Question: <URL>
I follow and do it
'''
$project.Properties.Item("PreBuildEvent").Value = "your build event here"
'''
'''
$project.Properties.Item("PreBuildEvent").Value = "IF $(ConfigurationName) == Debug IF $(PlatformName) == ARM goto DebugARM
IF $(ConfigurationName) == Debug IF $(PlatformName) == x86 goto Debugx86
IF $(ConfigurationName) == Release IF $(PlatformName) == ARM goto ReleaseARM
IF $(ConfigurationName) == Release IF $(PlatformName) == x86 goto Releasex86
:DebugARM
echo build SDK-DebugARM
copy $(SolutionDir)packages\AMap.2.2.0\AMAP3DEngine\librm\debug\LibMap.dll $(ProjectDir)LibMap.dll /Y
copy $(SolutionDir)packages\AMap.2.2.0\AMAP3DEngine
eferencesrm\debug\AMapSDKV2Comp.dll $(SolutionDir)packages\AMap.2.2.0\lib\AMapSDKV2Comp.dll /Y
copy $(SolutionDir)packages\AMap.2.2.0\AMAP3DEngine
eferencesrm\debug\AMapSDKV2Comp.winmd $(SolutionDir)packages\AMap.2.2.0\lib\AMapSDKV2Comp.winmd /Y
exit 0
:Debugx86
echo build SDK-Debugx86
copy $(SolutionDir)packages\AMap.2.2.0\AMAP3DEngine\lib+\debug\LibMap.dll $(ProjectDir)LibMap.dll /Y
copy $(SolutionDir)packages\AMap.2.2.0\AMAP3DEngine
eferences+\debug\AMapSDKV2Comp.dll $(SolutionDir)packages\AMap.2.2.0\lib\AMapSDKV2Comp.dll /Y
copy $(SolutionDir)packages\AMap.2.2.0\AMAP3DEngine
eferences+\debug\AMapSDKV2Comp.winmd $(SolutionDir)packages\AMap.2.2.0\lib\AMapSDKV2Comp.winmd /Y
exit 0
:ReleaseARM
echo build SDK-ReleaseARM
copy $(SolutionDir)packages\AMap.2.2.0\AMAP3DEngine\librm
elease\LibMap.dll $(ProjectDir)LibMap.dll /Y
copy $(SolutionDir)packages\AMap.2.2.0\AMAP3DEngine
eferencesrm
elease\AMapSDKV2Comp.dll $(SolutionDir)packages\AMap.2.2.0\lib\AMapSDKV2Comp.dll /Y
copy $(SolutionDir)packages\AMap.2.2.0\AMAP3DEngine
eferencesrm
elease\AMapSDKV2Comp.winmd $(SolutionDir)packages\AMap.2.2.0\lib\AMapSDKV2Comp.winmd /Y
exit 0
:Releasex86
echo build SDK-Releasex86
copy $(SolutionDir)packages\AMap.2.2.0\AMAP3DEngine\lib+
elease\LibMap.dll $(ProjectDir)LibMap.dll /Y
copy $(SolutionDir)packages\AMap.2.2.0\AMAP3DEngine
eferences+
elease\AMapSDKV2Comp.dll $(SolutionDir)packages\AMap.2.2.0\lib\AMapSDKV2Comp.dll /Y
copy $(SolutionDir)packages\AMap.2.2.0\AMAP3DEngine
eferences+
elease\AMapSDKV2Comp.winmd $(SolutionDir)packages\AMap.2.2.0\lib\AMapSDKV2Comp.winmd /Y
exit 0"
'''
i find that in my vs2013,it shows like:

seems like
Could u tell me how to solve this?
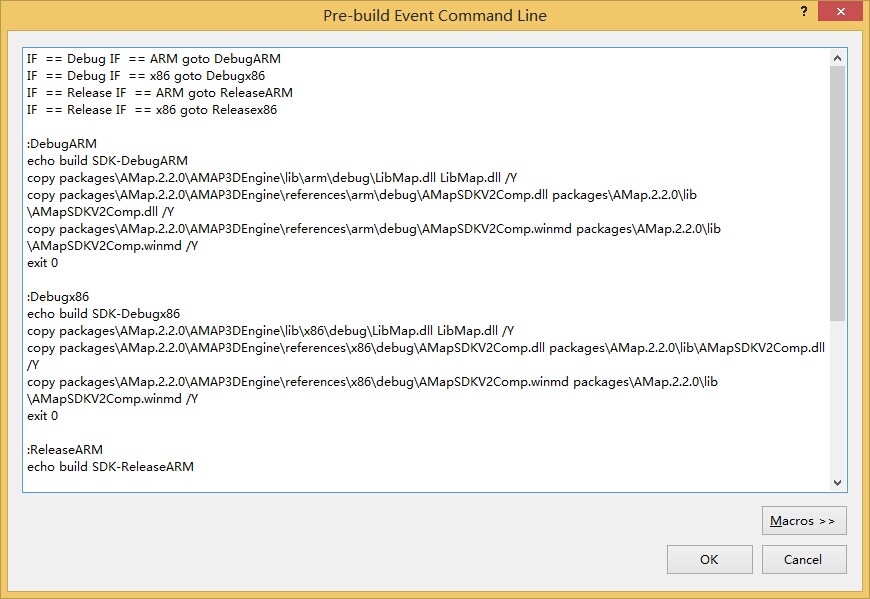
Answer: Try using single quotes instead of double quotes.
In PowerShell if you use <URL> inside the double quotes will be expanded and replaced with the variable values. In your case these variables do not exist so they are replaced in the string with empty strings.